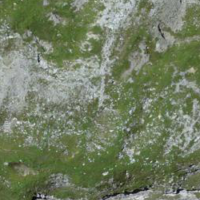
EUNIS habitat code: 48
Species observed at this site:
Aglais urticae